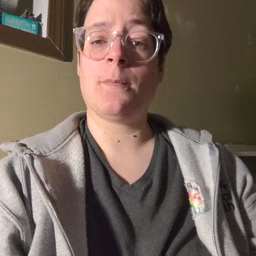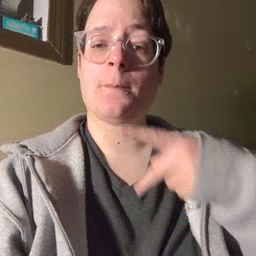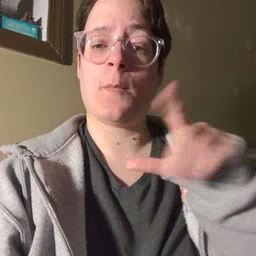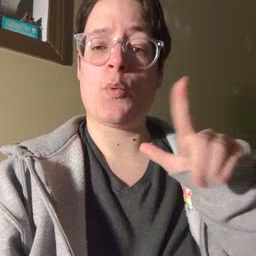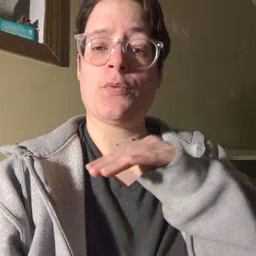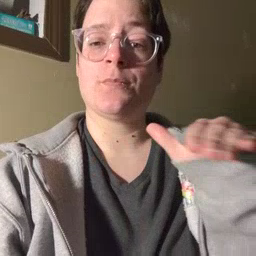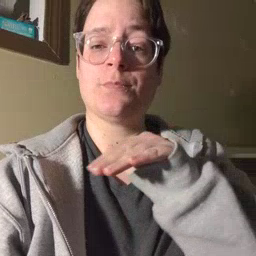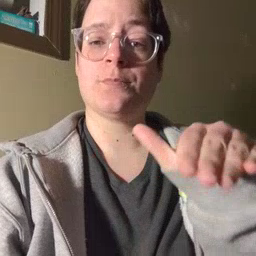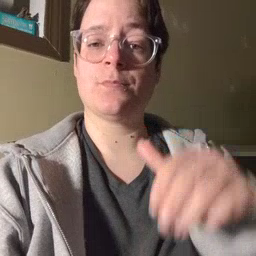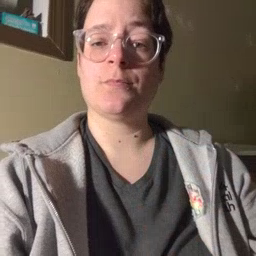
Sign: pool